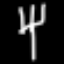
Label: fork